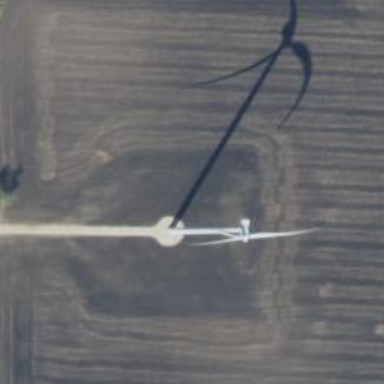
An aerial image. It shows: Wind turbine generator made by Vestas. The generator utilizes wind as its power source and belongs to the horizontal axis type.